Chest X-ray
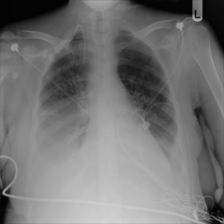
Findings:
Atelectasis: negative
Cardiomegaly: negative
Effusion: positive
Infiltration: negative
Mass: negative
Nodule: negative
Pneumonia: negative
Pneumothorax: negative
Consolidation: negative
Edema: negative
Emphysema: negative
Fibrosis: negative
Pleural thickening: negative
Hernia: negative